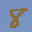
Label: 8